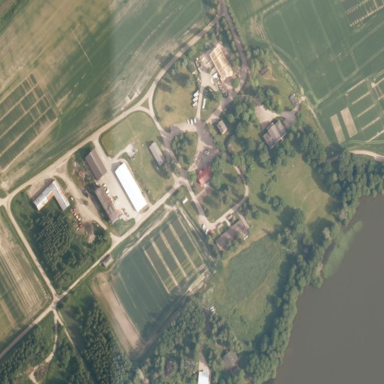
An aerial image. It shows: Research institute located in farmyard.